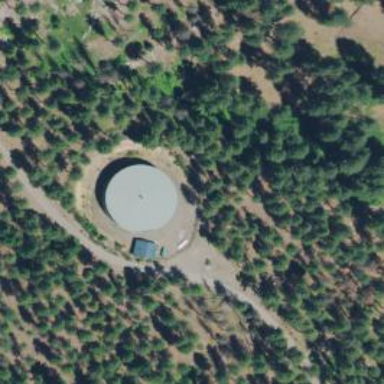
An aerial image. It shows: Silo.